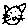
Label: cat